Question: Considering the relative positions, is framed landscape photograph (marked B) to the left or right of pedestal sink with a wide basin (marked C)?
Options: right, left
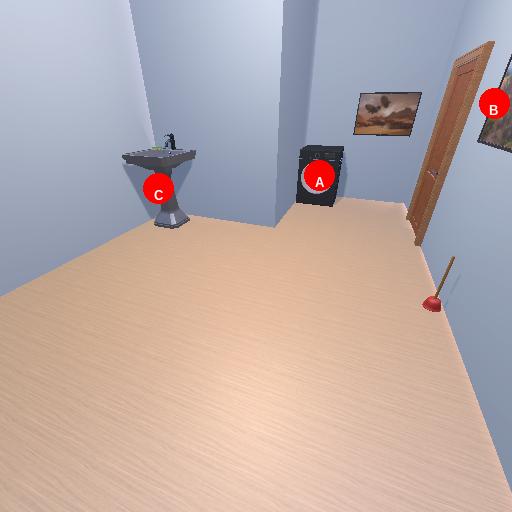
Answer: right